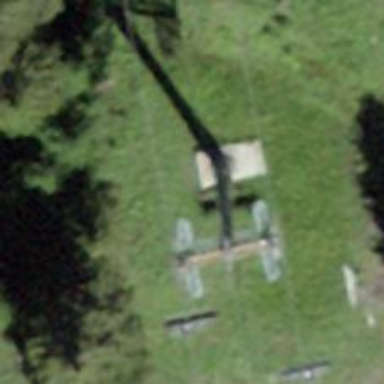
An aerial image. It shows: Pylon for aerialway.